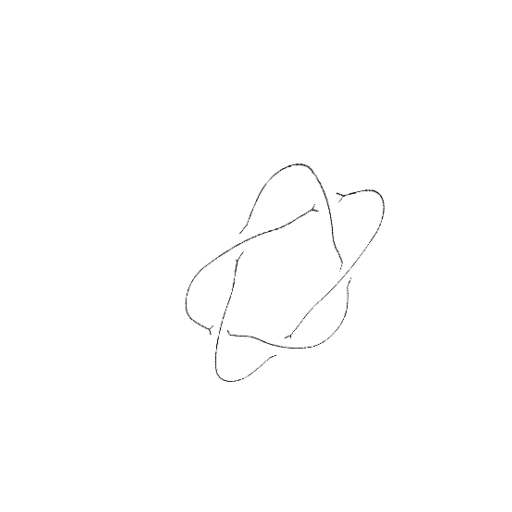
Crossing number: 5